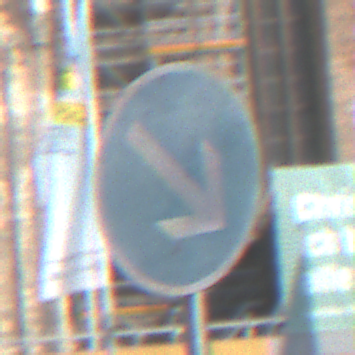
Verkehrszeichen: VorgeschriebeneVorbeifahrtRechts
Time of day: MorningAfternoon
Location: Outdoor (Urban)
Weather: Clear
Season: NotSpecified
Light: Natural